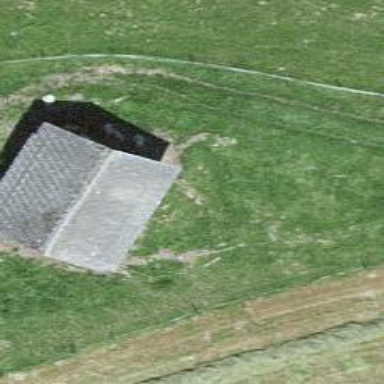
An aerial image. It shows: Barn.